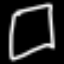
Label: square